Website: home-depot
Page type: cart
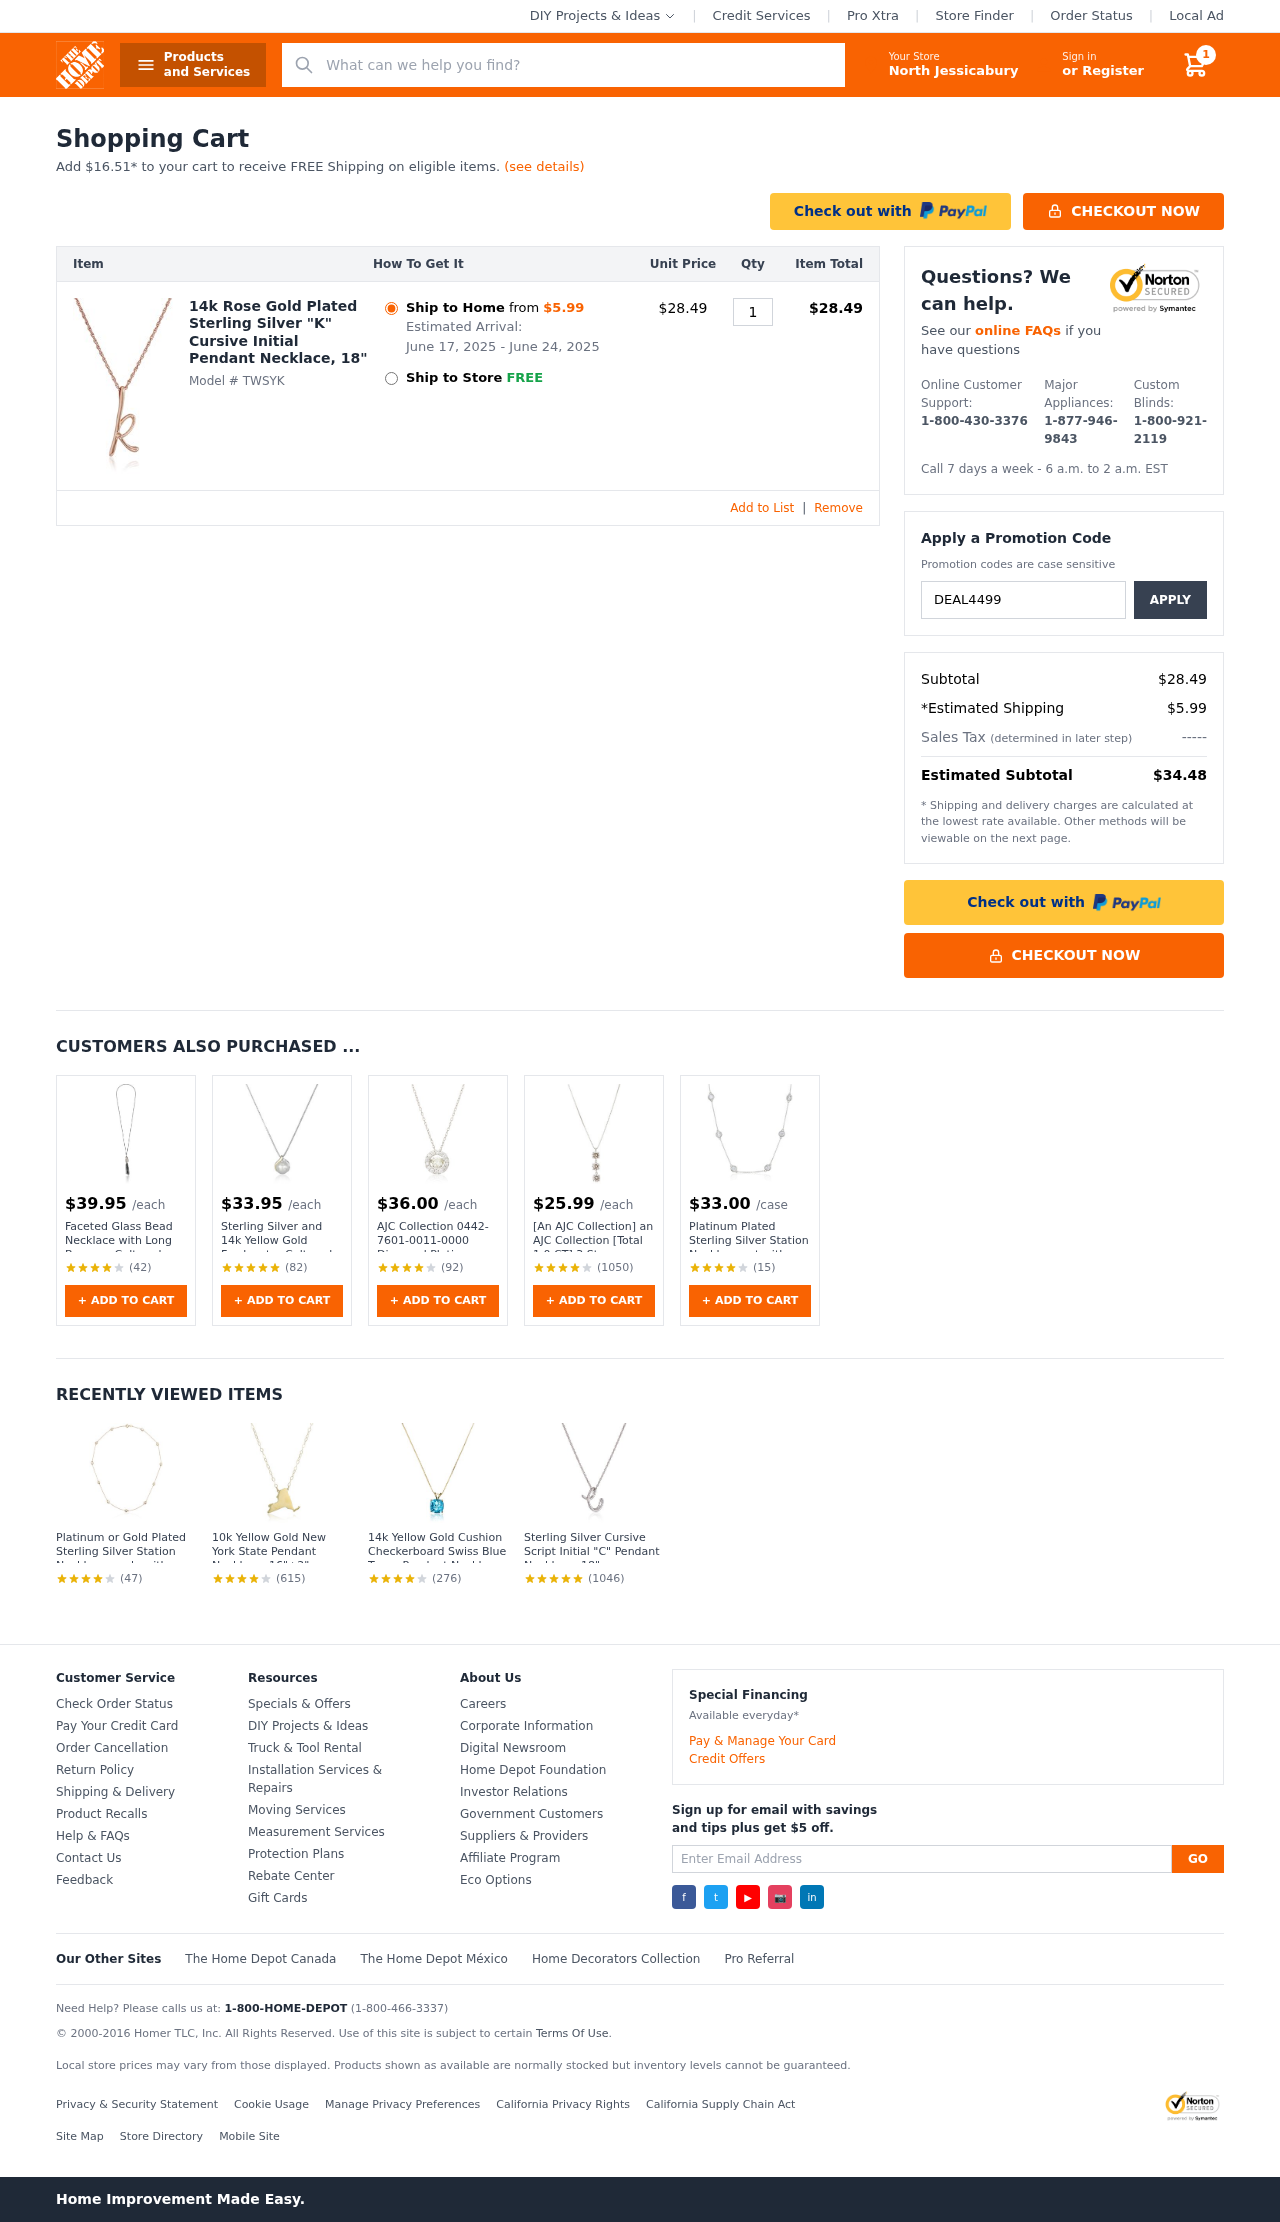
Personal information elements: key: PII_CITY
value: North Jessicabury
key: PII_PROMO_CODE
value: DEAL4499
Product elements: key: PRODUCT1_NAME
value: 14k Rose Gold Plated Sterling Silver "K" Cursive Initial Pendant Necklace, 18"
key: PRODUCT1_PRICE
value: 28.49
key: PRODUCT1_QUANTITY
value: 1
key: PRODUCT2_PRICE
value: $39.95
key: PRODUCT2_NAME
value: Faceted Glass Bead Necklace with Long Baroque Cultured Freshwater Pearl Beaded Tassel Pendant Neckla
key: PRODUCT2_NUM_RATINGS
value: (42)
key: PRODUCT3_PRICE
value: $33.95
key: PRODUCT3_NAME
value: Sterling Silver and 14k Yellow Gold Freshwater Cultured Pearl Diamond Accent Pendant Necklace (8mm),
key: PRODUCT3_NUM_RATINGS
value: (82)
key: PRODUCT4_PRICE
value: $36.00
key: PRODUCT4_NAME
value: AJC Collection 0442-7601-0011-0000 Diamond Platinum Pt900 Necklace
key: PRODUCT4_NUM_RATINGS
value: (92)
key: PRODUCT5_PRICE
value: $25.99
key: PRODUCT5_NAME
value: [An AJC Collection] an AJC Collection [Total 1.0 CT] 3 Stone Diamond Platinum 900 Necklace 0442 – 8
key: PRODUCT5_NUM_RATINGS
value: (1050)
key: PRODUCT6_PRICE
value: $33.00
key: PRODUCT6_NAME
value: Platinum Plated Sterling Silver Station Necklace set with Swarovski Zirconia (5mm), 36"
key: PRODUCT6_NUM_RATINGS
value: (15)
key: PRODUCT7_NAME
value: Platinum or Gold Plated Sterling Silver Station Necklace made with Swarovski Zirconia
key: PRODUCT7_NUM_RATINGS
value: (47)
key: PRODUCT8_NAME
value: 10k Yellow Gold New York State Pendant Necklace, 16"+2" Extender
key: PRODUCT8_NUM_RATINGS
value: (615)
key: PRODUCT9_NAME
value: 14k Yellow Gold Cushion Checkerboard Swiss Blue Topaz Pendant Necklace (8mm)
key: PRODUCT9_NUM_RATINGS
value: (276)
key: PRODUCT10_NAME
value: Sterling Silver Cursive Script Initial "C" Pendant Necklace, 18"
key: PRODUCT10_NUM_RATINGS
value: (1046)
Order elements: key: ORDER_NUM_ITEMS
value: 1
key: AMOUNT_TO_FREE_SHIPPING
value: $16.51
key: ORDER_SHIPPING_DATE
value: June 17, 2025
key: ORDER_DELIVERY_DATE
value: June 24, 2025
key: ORDER_ITEM_TOTAL
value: $28.49
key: ORDER_SUBTOTAL
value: $28.49
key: ORDER_SHIPPING_COST
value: $5.99
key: ORDER_TOTAL
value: $34.48
Search elements: key: HEADER_SEARCH
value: What can we help you find?